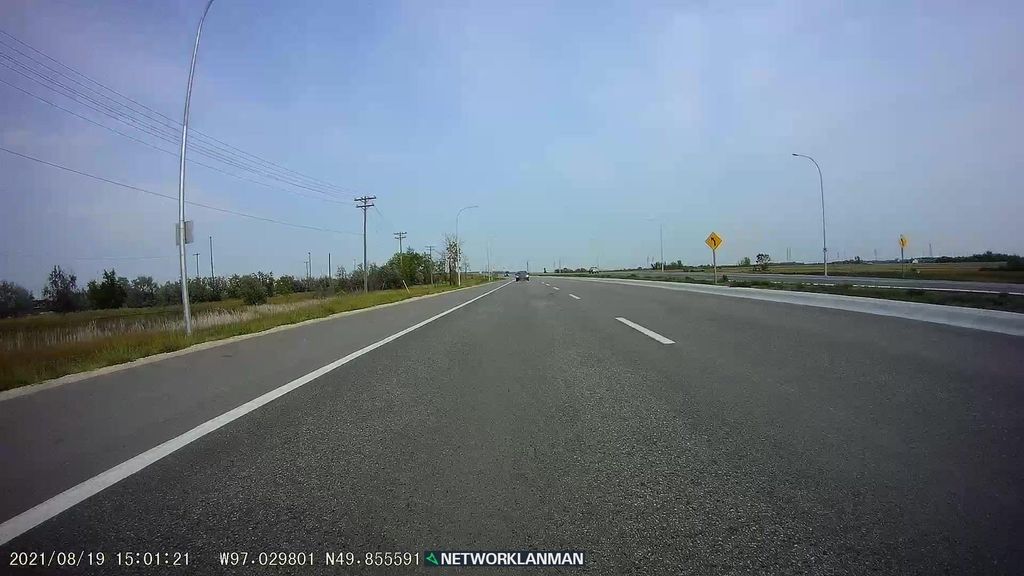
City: winnipeg